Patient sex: M
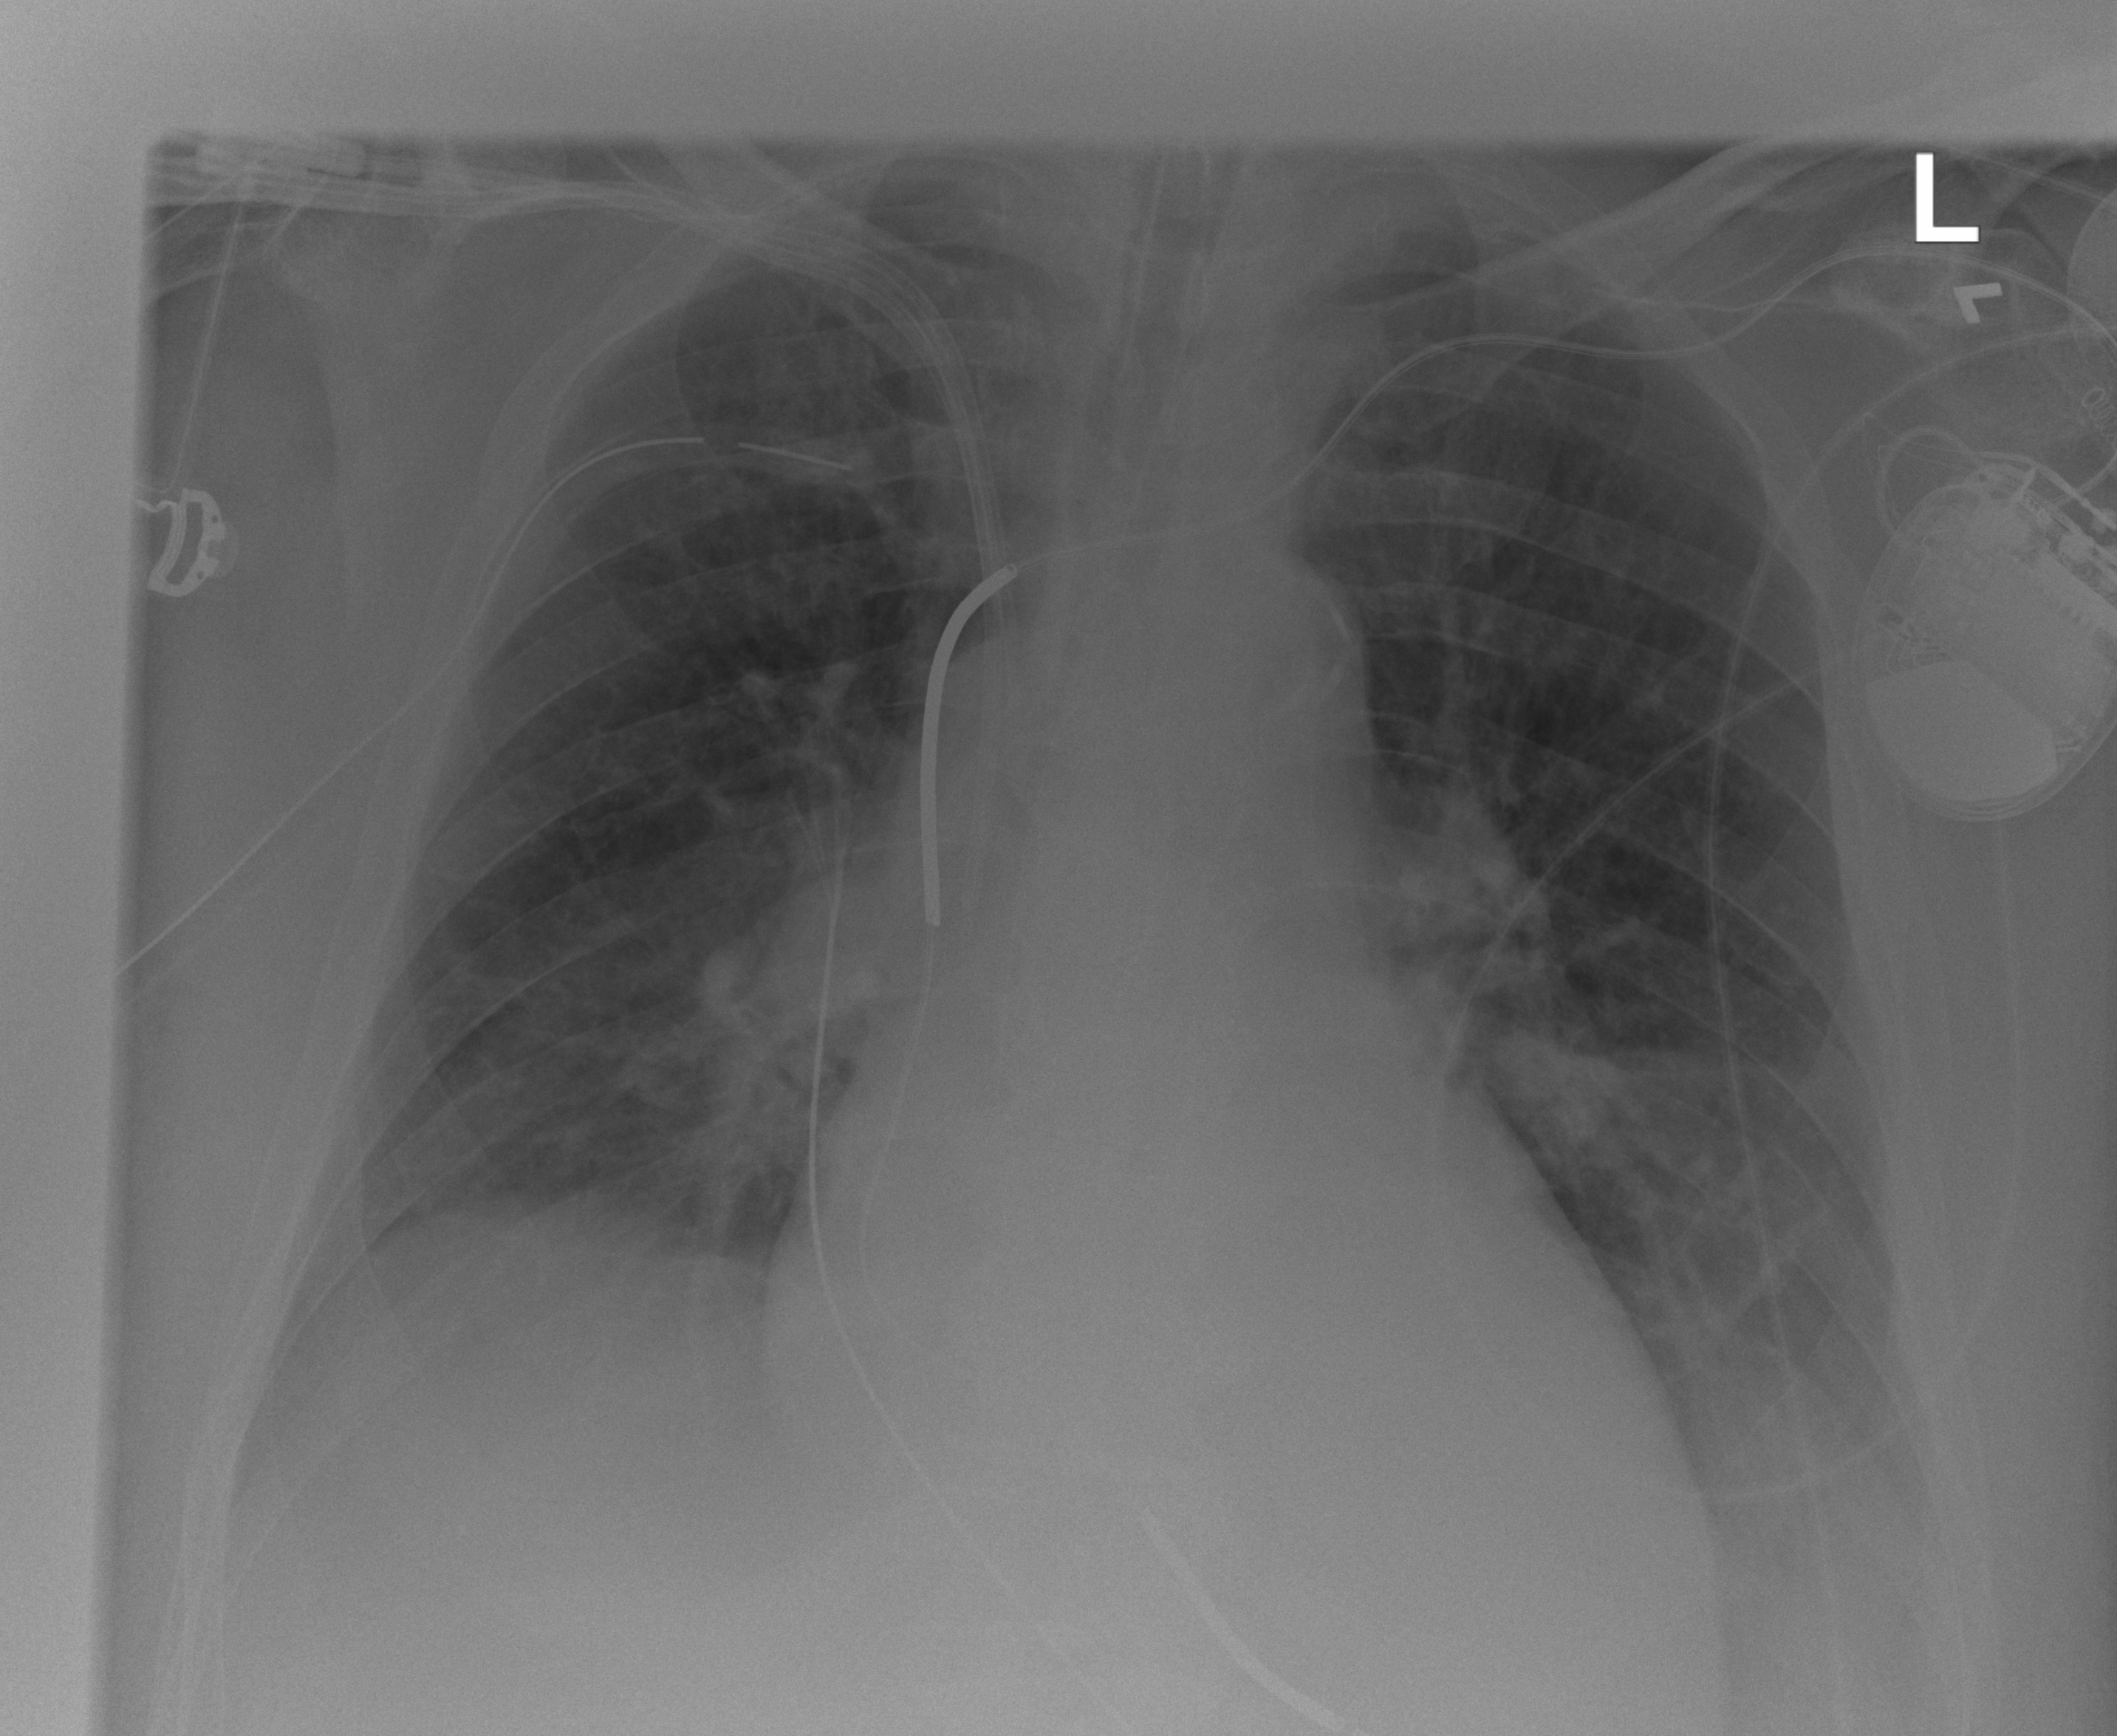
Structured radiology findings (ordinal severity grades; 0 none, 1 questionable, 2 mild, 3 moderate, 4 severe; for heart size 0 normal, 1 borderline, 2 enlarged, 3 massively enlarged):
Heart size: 1
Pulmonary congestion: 0
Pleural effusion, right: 0
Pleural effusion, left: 2
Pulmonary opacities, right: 0
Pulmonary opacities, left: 0
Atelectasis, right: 2
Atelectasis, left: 2